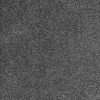
Atmospheric dust classification: dusty